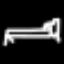
Label: bed